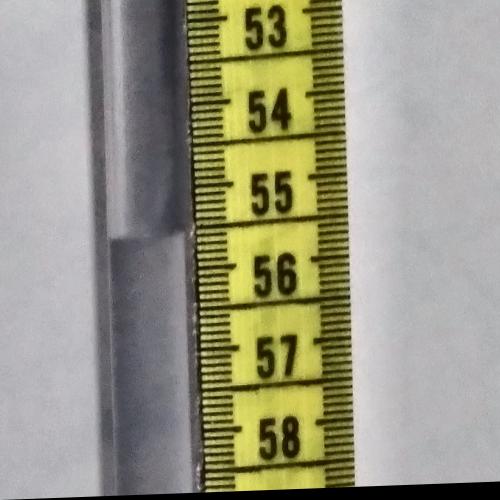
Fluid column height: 55.6 cm